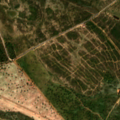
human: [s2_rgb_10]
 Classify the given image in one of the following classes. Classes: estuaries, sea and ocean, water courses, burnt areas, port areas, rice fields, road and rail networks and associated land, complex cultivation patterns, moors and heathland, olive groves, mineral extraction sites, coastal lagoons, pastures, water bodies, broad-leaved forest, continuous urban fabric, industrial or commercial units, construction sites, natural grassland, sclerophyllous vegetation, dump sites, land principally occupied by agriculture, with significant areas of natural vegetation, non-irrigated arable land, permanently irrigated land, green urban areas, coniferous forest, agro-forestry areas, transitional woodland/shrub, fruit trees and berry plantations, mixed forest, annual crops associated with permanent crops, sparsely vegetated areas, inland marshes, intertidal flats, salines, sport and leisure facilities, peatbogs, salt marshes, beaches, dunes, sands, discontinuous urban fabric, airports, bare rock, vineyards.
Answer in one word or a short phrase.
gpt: continuous urban fabric